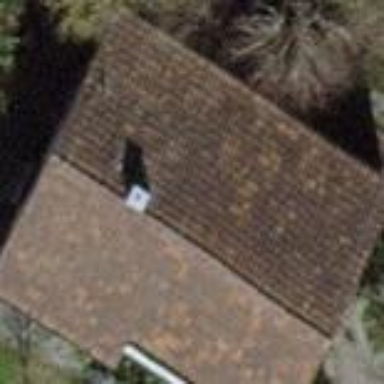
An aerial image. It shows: Building with tile roof.